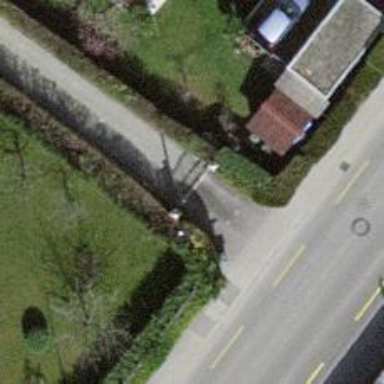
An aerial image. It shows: Gate.